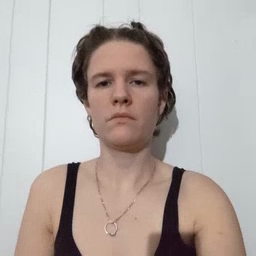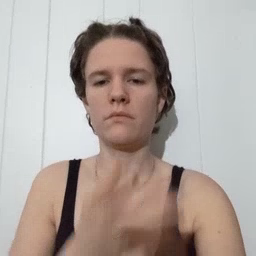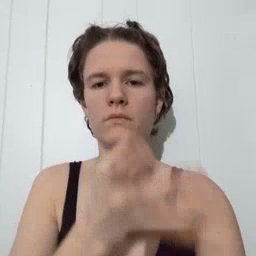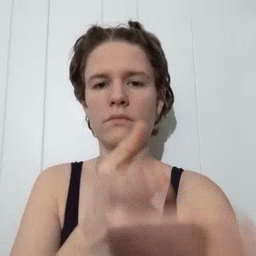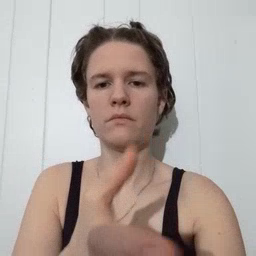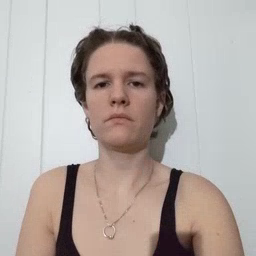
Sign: grandma